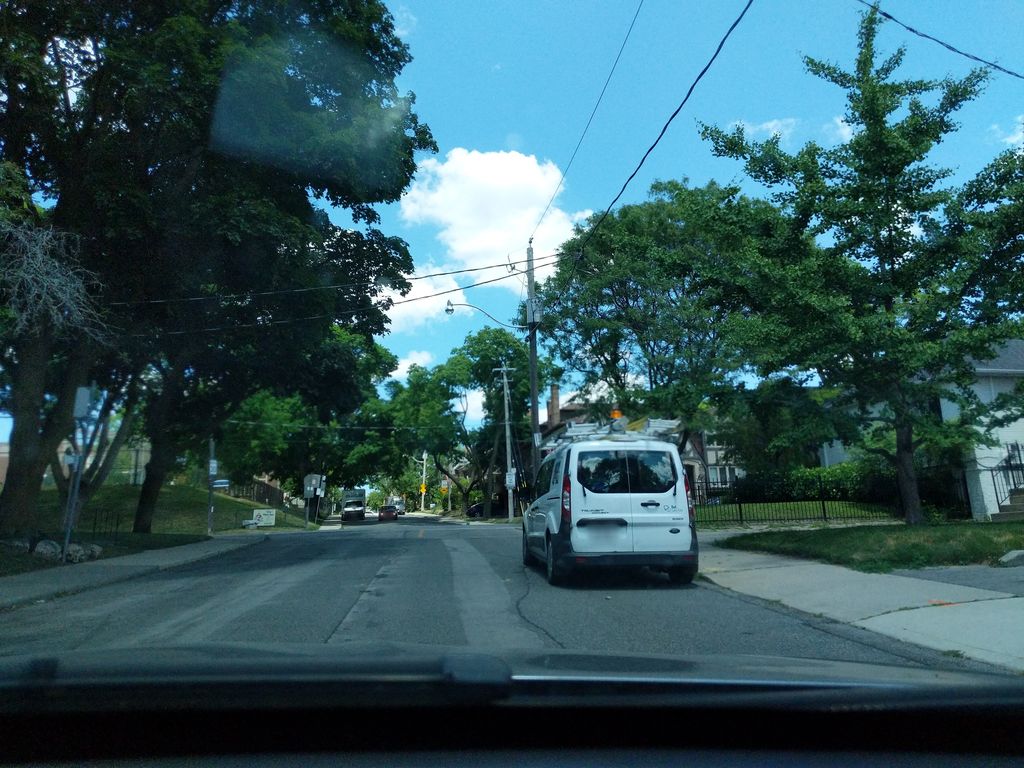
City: toronto